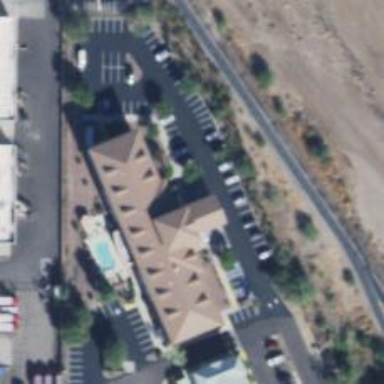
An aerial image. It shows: Hotel building.